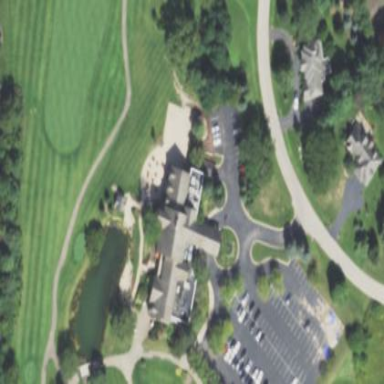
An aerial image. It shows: Clubhouse building associated with golf course.